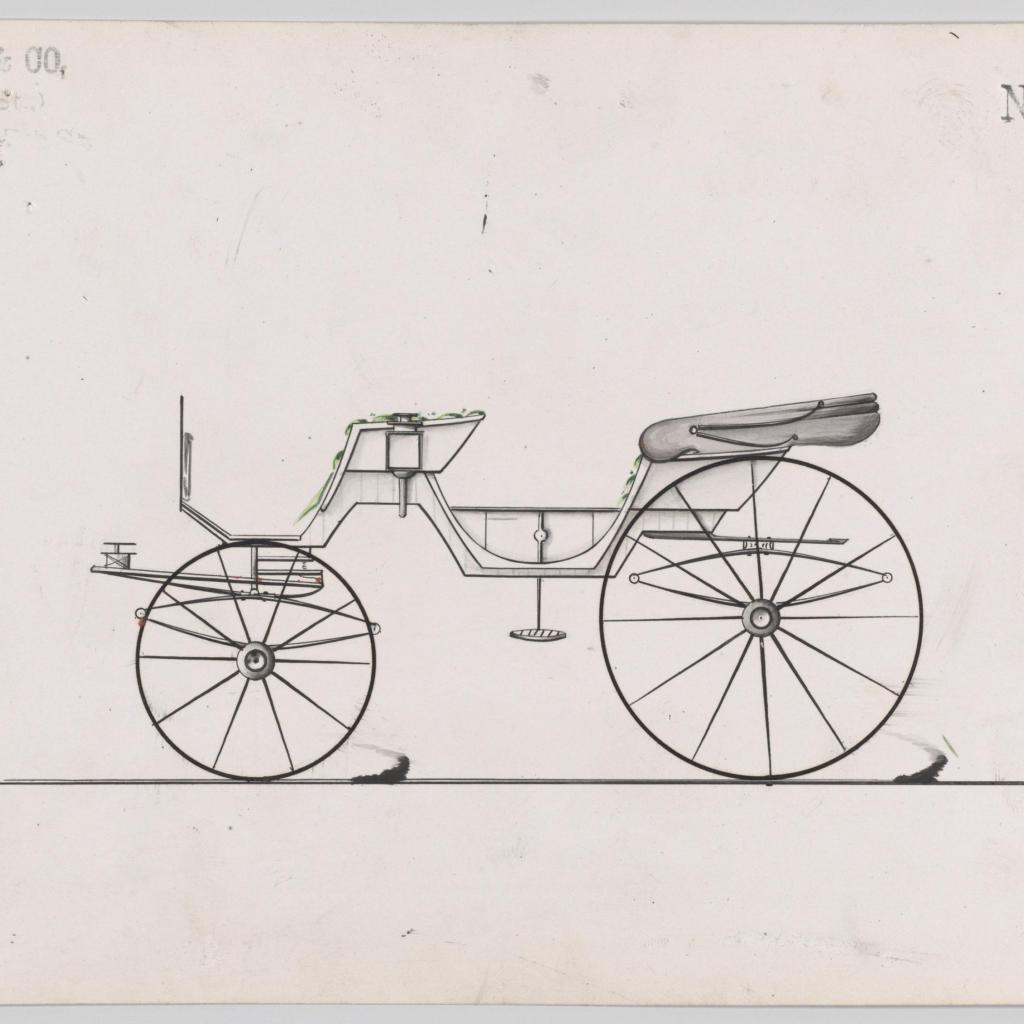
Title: Design for Cabriolet (?) Phaeton, no. 3225a
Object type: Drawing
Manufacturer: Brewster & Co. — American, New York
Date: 1876
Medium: Pen and black ink, watercolor and gouache
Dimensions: sheet: 6 1/16 x 8 7/8 in. (15.4 x 22.5 cm)
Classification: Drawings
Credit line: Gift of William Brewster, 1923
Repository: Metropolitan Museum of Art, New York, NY